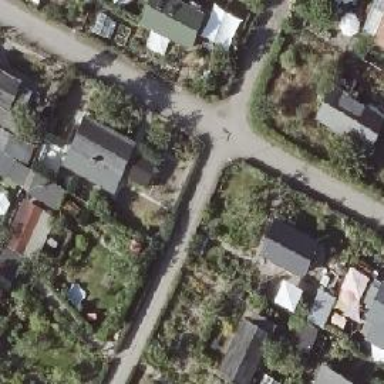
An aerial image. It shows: Alley classified as service road.